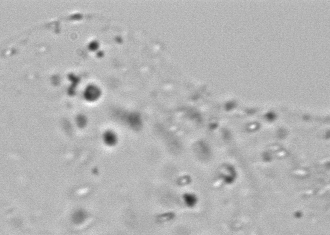
Label: Phaeocystis